Question: How do I make this graph using javascript?
What library can handle this (canvas/svg)?

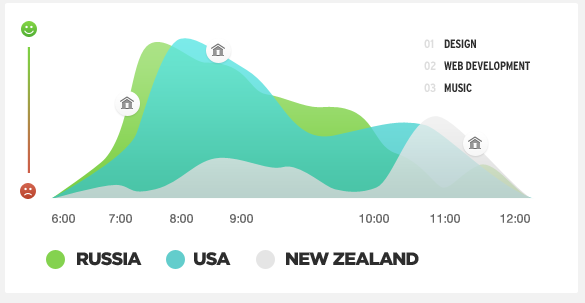
Answer: HighCharts
<URL>